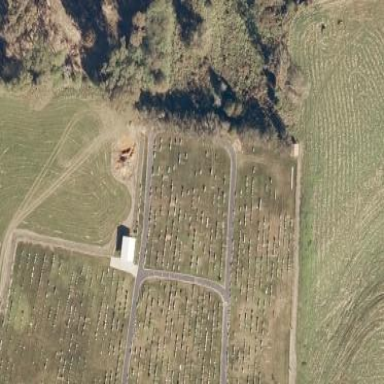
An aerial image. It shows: Cemetery.